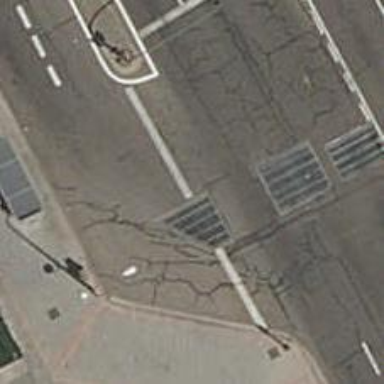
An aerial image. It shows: Road with traffic signals.